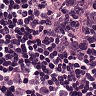
Metastatic tissue present: yes